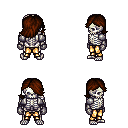
a pixel art fantasy rpg character, male body template, skeleton, steel arm armor, gold greaves, brown swoop hairstyle, metal gloves, four views (front, back, left, right), 2x2 character sprite sheet, small pixel art, hard edges, no anti-aliasing